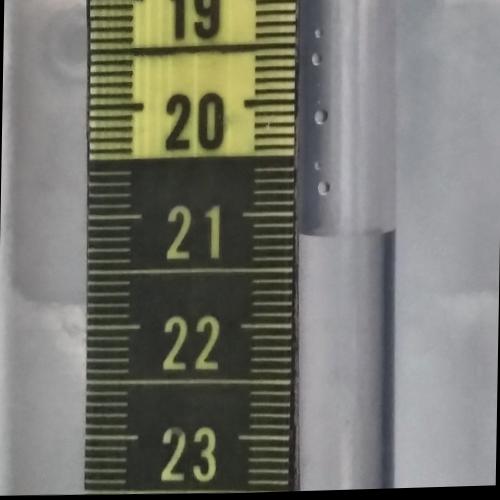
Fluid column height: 21.2 cm